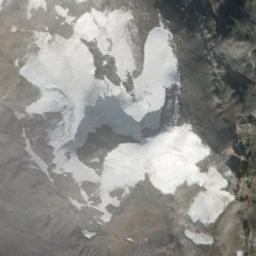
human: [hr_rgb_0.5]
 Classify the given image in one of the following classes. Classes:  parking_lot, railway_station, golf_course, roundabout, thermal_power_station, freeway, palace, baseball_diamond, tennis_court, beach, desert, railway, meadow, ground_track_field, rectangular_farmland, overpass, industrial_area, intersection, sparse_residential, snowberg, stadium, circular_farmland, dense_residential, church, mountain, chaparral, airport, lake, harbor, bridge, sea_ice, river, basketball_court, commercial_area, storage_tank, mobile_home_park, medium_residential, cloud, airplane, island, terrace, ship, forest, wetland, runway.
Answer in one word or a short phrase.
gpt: snowberg